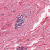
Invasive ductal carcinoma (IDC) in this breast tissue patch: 0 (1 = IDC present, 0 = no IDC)